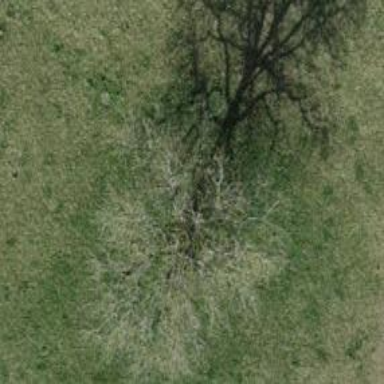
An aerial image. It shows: Single tag "natural: tree."